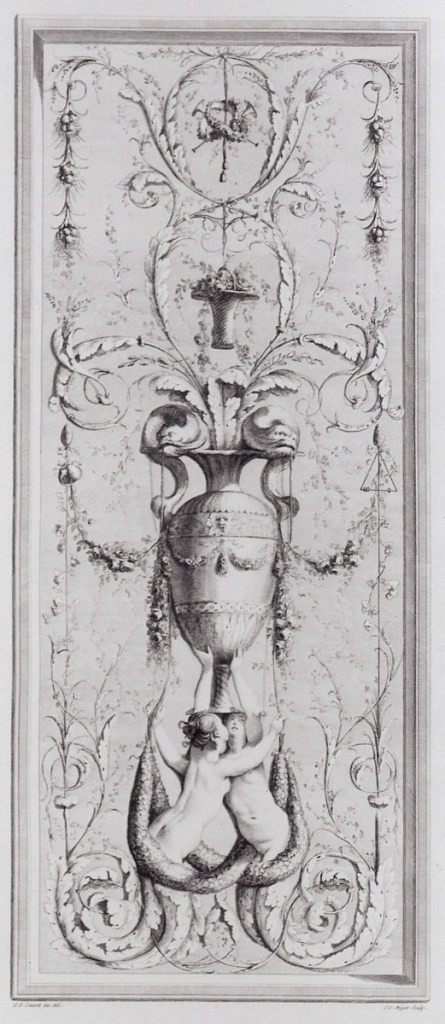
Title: Arabesque Panel Design
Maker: Gilles Paul Cauvet, French, 1731–1788
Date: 1777
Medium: Etching and engraving on paper
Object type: Print
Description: Panel with arabesques, in the center a vase supported by two women.